Question: I have a strange problem with IE10 in RTL, for some reason the "tbody" tag gets some margin from the "table" tag. This problem causes the "td" tag background color to exceed its frame and be over the table border.
The only solution that I found is to add a "direction:ltr" to the table but this solution is not good for me.

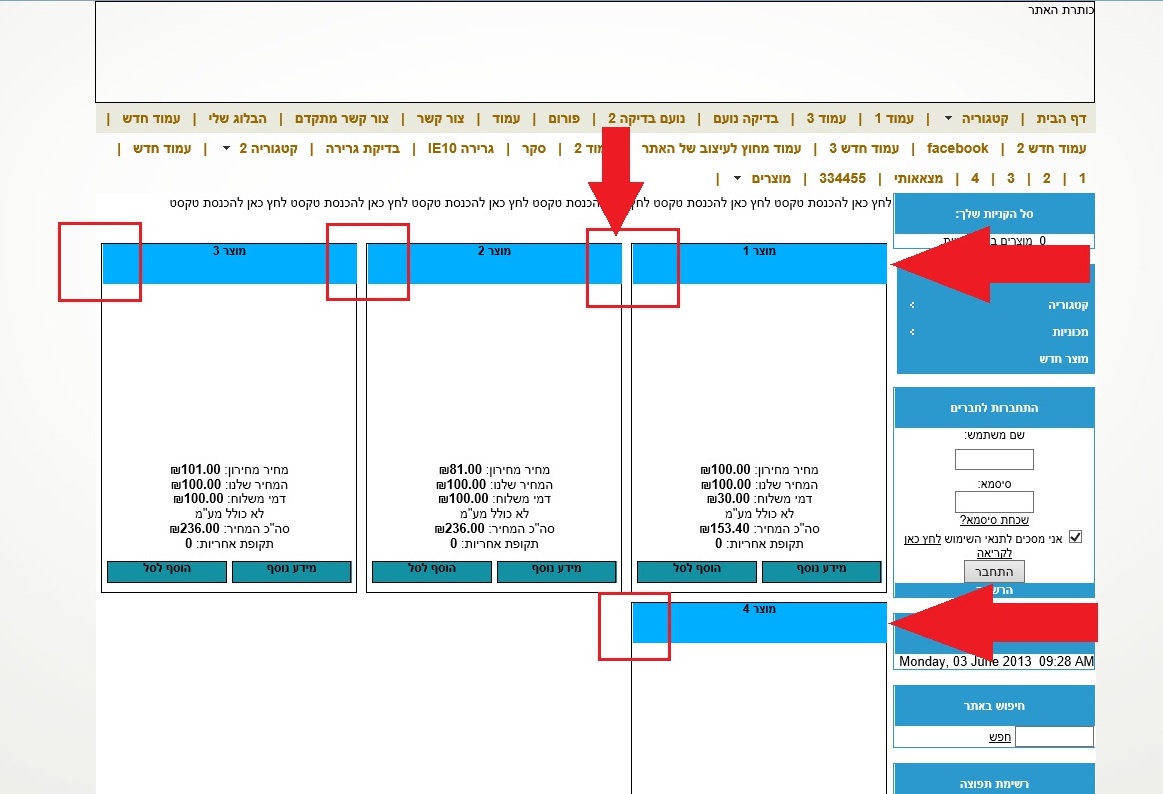
Answer: Finally I found the solution. Adding "border-collapse:collapse;" to the table fix it.
<URL>